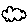
Label: cloud